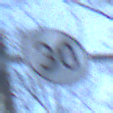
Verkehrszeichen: EndeGeschwindigkeit30
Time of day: MorningAfternoon
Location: Outdoor (Nature)
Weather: Clear
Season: Winter
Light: Natural